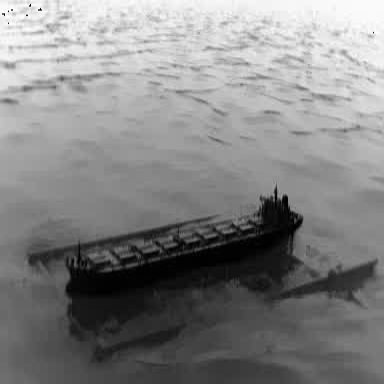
There is a liner in the infrared image.